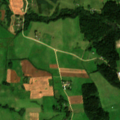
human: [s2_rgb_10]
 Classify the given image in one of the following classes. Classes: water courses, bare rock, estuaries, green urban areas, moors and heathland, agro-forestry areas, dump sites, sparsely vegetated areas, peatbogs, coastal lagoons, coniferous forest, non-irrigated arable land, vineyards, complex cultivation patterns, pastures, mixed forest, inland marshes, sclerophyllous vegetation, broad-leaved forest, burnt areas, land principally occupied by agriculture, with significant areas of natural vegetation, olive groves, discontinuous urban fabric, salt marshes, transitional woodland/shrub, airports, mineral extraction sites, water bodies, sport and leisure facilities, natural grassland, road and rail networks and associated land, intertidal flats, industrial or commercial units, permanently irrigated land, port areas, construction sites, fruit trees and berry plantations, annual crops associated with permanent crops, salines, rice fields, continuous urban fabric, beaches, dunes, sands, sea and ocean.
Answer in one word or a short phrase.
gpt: non-irrigated arable land, complex cultivation patterns, land principally occupied by agriculture, with significant areas of natural vegetation, mixed forest